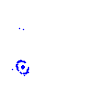
Particle: proton